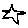
Label: star